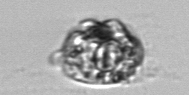
Label: Proterythropsis